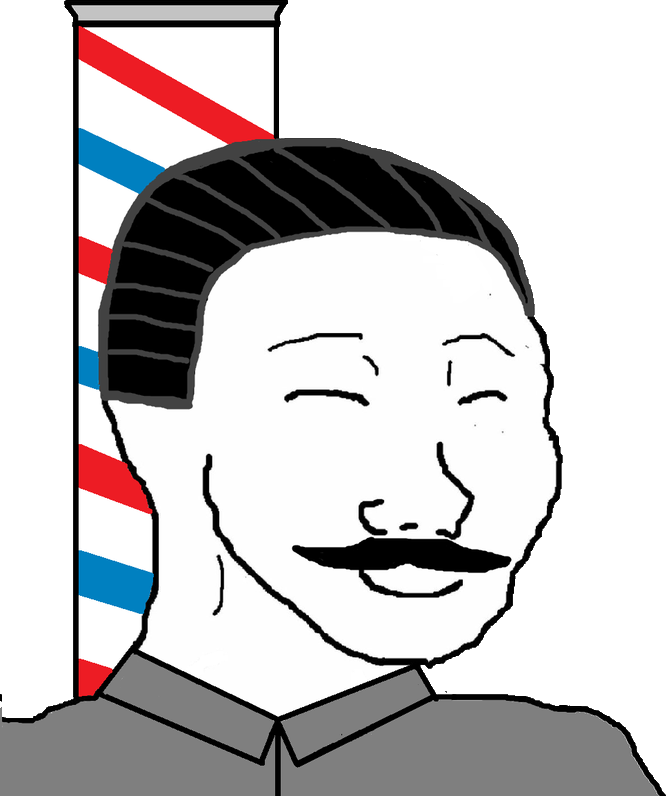
Label: 5_Bloomer